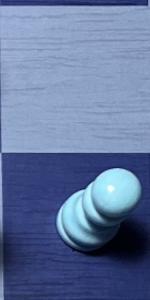
Label: Pawn_White